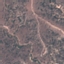
Land use / land cover class: HerbaceousVegetation